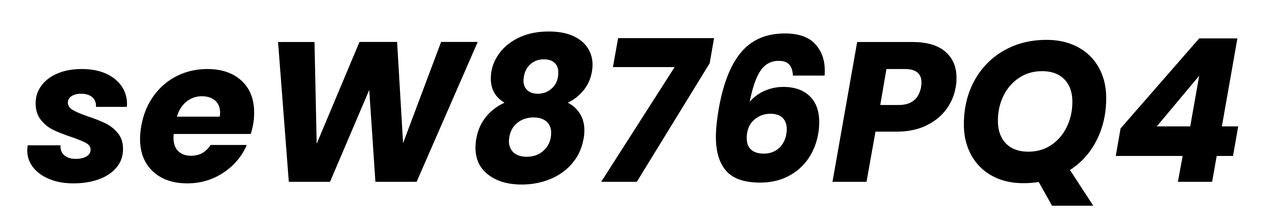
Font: Poppins-BoldItalic